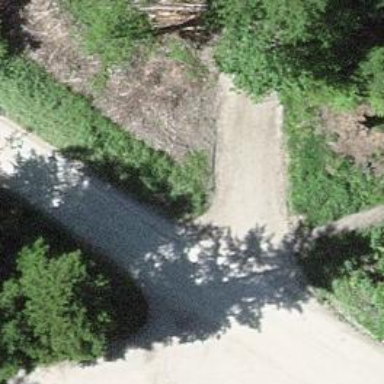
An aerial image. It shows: Compacted track with grade2 level.